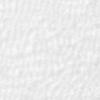
Label: no_change